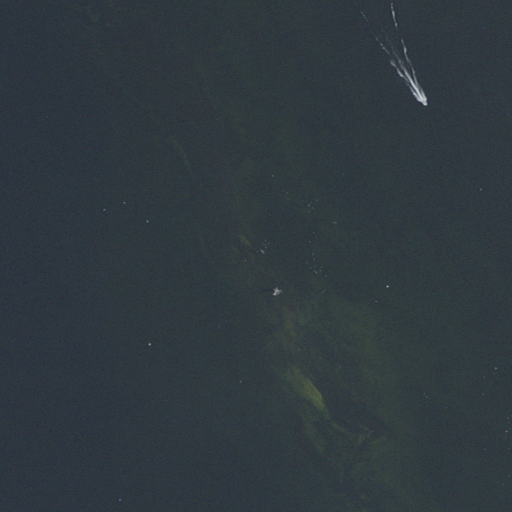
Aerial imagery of bar in Wisconsin named Dunlap Reef containing only open water